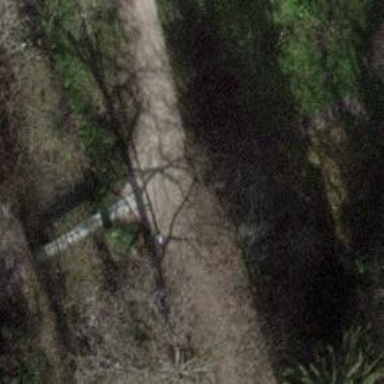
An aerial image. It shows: Concrete footway bridge.